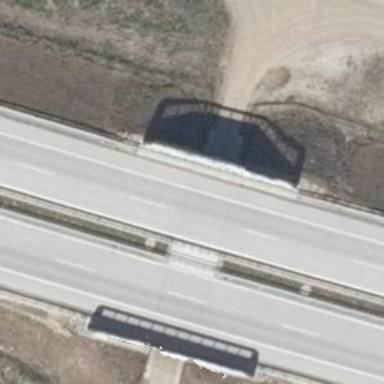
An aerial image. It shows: Bridge over motorway.